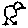
Label: bird